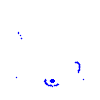
Particle: electron